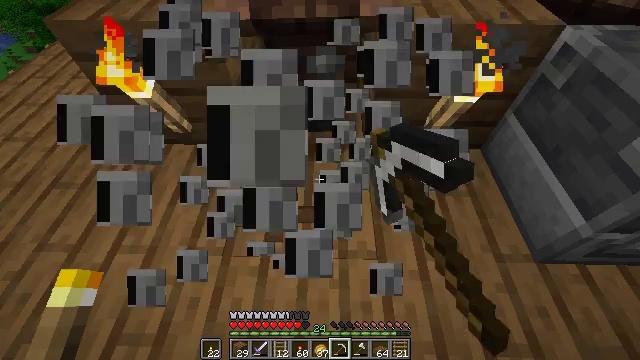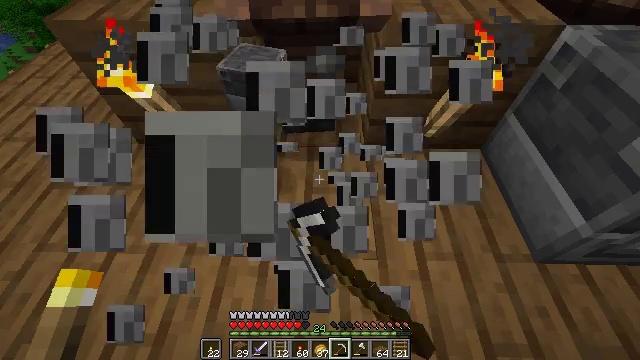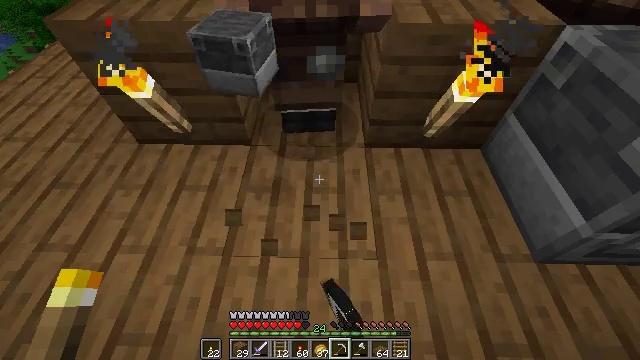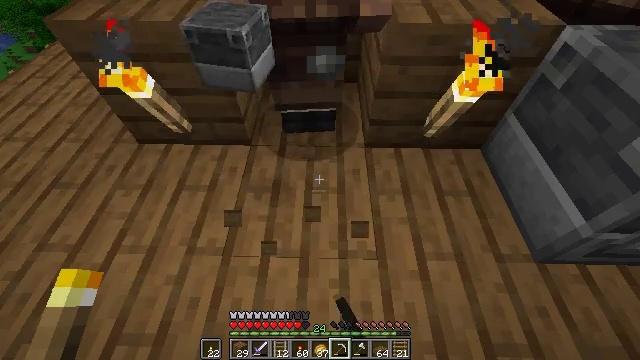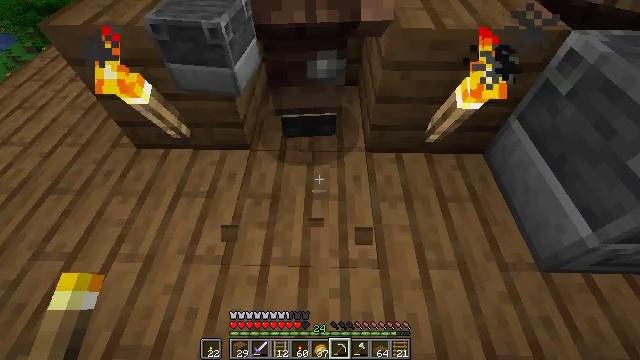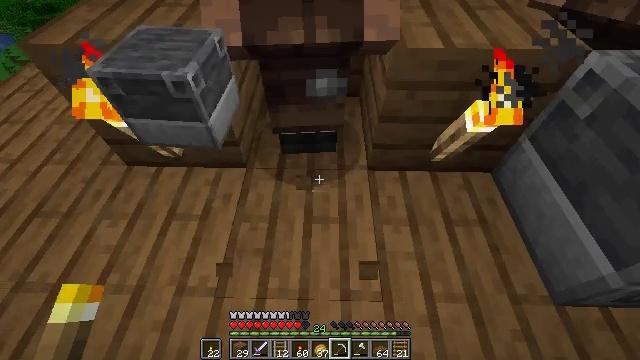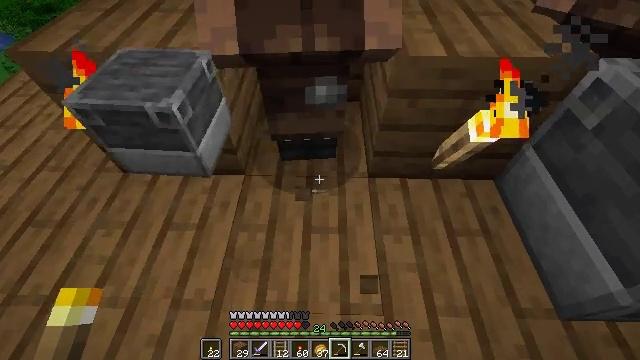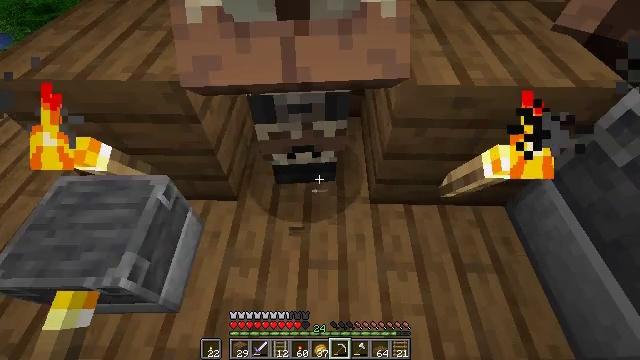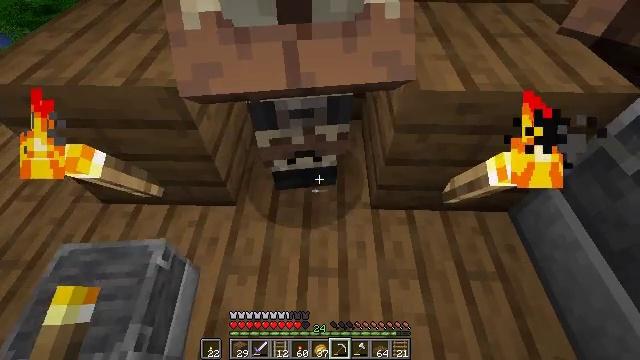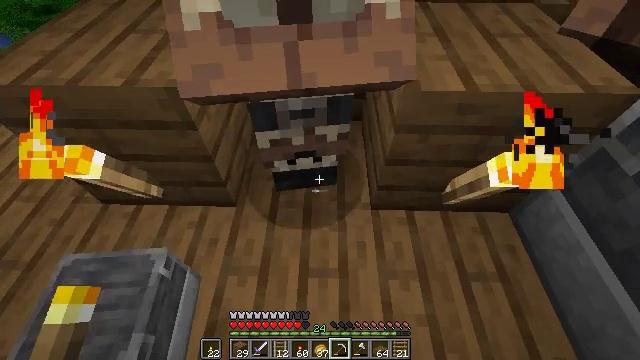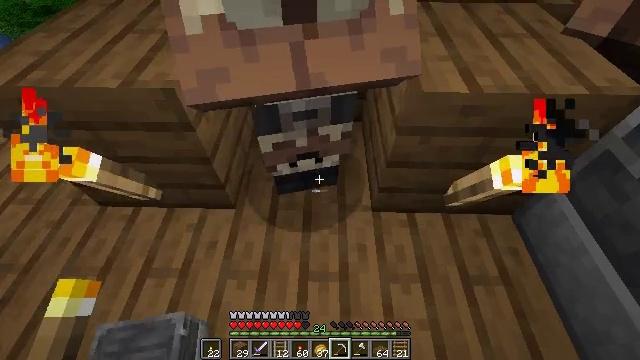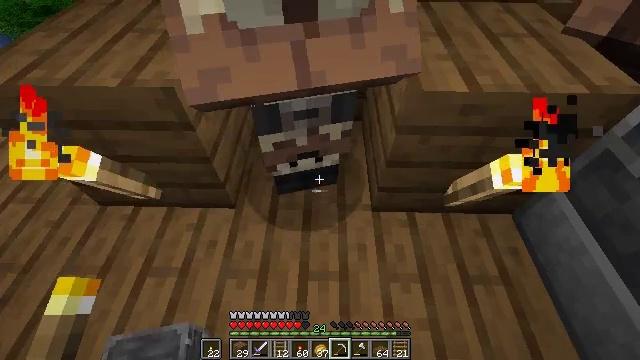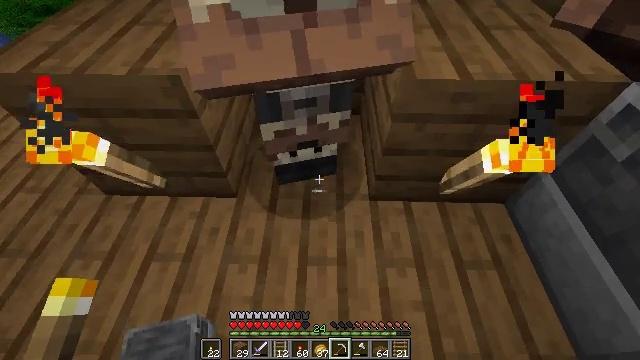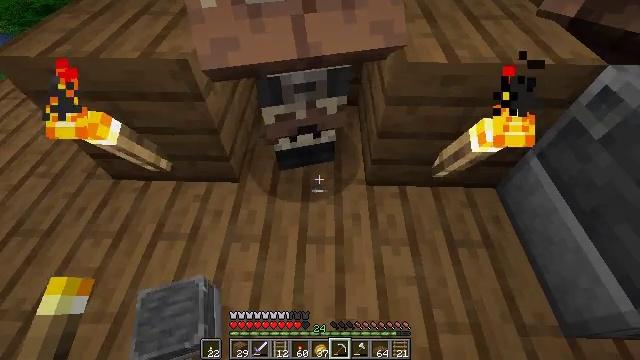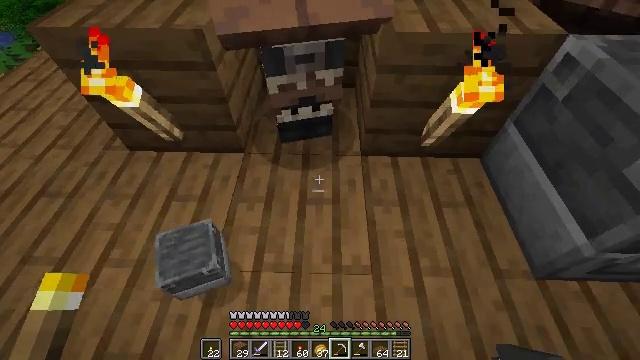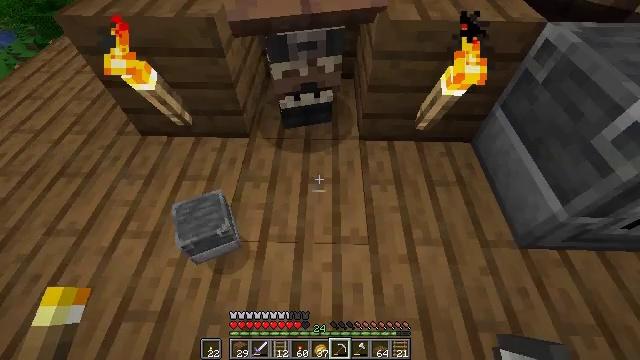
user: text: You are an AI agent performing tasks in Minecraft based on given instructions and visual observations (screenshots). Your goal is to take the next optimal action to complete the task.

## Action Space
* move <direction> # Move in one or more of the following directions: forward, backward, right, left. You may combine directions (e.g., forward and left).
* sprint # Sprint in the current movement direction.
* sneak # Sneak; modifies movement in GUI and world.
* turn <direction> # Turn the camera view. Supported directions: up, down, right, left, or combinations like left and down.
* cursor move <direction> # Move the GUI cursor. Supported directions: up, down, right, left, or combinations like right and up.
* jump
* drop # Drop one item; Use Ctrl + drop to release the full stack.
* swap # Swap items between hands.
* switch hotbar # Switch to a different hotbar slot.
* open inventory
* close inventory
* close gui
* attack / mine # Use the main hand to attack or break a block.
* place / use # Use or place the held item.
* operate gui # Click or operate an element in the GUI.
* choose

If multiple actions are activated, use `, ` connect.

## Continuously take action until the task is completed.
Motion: motion action
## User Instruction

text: Drop a string.
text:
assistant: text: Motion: attack / mine
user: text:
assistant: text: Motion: attack / mine
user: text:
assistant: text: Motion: no_op
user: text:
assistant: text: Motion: move forward
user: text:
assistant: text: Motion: move forward
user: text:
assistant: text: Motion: move forward
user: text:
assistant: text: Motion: no_op
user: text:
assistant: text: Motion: no_op
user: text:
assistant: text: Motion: no_op
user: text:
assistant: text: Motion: no_op
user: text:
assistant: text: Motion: move back
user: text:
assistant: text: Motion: move back
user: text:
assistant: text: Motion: move back
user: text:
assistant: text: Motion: move back
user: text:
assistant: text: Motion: move back
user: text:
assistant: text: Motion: no_op
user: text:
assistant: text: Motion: no_op
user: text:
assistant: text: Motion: no_op
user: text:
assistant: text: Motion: no_op
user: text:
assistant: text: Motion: no_op
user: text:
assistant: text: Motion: no_op
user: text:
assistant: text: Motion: no_op
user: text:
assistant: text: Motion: no_op
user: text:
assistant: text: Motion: no_op
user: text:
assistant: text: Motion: no_op
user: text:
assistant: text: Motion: no_op
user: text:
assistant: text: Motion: no_op
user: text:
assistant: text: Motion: move forward
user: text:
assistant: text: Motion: move forward
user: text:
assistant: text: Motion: no_op